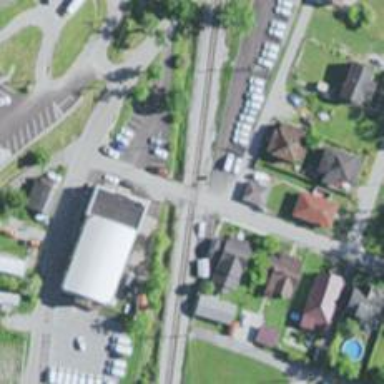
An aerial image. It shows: Railway level crossing.